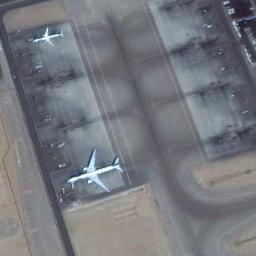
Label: airplane